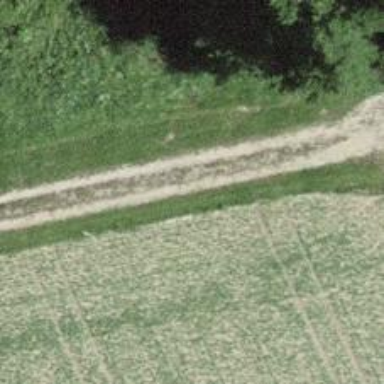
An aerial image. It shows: Track road with fine gravel surface.